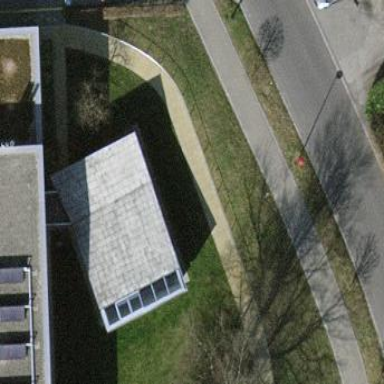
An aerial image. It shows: Chapel building.